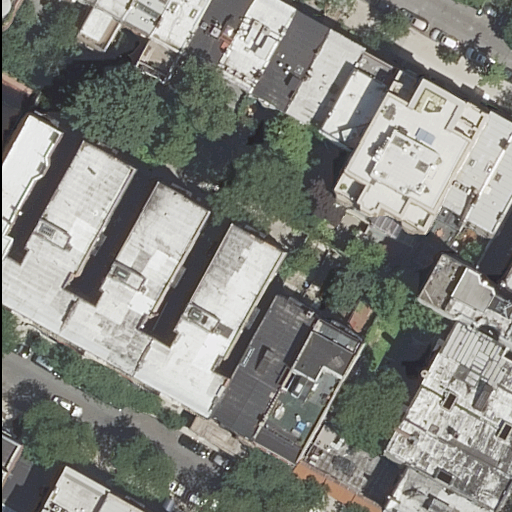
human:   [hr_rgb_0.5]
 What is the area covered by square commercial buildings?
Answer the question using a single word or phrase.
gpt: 0m2

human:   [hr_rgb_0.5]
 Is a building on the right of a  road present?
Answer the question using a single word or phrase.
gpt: yes

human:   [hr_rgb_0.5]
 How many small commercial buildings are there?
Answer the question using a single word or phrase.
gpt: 0

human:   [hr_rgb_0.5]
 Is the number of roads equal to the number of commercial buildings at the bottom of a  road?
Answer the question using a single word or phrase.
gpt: no

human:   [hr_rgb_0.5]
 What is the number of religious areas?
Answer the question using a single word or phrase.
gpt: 0

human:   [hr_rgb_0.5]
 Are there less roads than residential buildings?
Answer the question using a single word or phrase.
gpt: yes

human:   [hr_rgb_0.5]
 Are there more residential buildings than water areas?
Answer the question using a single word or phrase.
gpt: yes

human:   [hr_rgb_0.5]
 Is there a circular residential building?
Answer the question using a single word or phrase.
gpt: no

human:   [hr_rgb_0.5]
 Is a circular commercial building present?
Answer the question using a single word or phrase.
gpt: no

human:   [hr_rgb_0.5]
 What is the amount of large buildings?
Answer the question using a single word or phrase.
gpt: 2

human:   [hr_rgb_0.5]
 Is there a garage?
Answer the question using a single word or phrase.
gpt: no

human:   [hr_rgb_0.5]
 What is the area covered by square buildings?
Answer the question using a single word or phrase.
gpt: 0m2

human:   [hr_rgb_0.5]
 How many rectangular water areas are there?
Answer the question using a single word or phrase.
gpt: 0

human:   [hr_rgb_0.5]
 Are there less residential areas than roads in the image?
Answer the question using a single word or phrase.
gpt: yes

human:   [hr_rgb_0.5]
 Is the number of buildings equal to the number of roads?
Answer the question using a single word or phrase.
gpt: no

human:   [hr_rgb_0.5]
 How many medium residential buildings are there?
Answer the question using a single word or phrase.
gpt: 15

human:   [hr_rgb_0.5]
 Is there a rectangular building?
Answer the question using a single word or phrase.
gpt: yes

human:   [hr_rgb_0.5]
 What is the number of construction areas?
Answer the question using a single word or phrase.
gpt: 0

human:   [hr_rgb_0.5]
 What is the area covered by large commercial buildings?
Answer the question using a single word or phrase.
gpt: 0m2

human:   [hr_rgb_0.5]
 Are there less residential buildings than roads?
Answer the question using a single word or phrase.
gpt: no

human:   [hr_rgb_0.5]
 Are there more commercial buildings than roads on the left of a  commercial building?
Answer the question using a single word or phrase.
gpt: no

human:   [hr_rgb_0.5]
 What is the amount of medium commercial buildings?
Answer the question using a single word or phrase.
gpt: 0

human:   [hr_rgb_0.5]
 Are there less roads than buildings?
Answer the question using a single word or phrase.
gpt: yes

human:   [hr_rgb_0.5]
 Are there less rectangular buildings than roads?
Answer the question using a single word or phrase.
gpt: no

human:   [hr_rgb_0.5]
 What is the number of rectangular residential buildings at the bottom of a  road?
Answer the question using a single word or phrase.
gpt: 12

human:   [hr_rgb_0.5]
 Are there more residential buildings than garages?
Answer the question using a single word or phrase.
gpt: yes

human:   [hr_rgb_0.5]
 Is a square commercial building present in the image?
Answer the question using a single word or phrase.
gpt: no

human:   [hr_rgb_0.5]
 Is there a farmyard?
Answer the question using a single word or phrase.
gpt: no

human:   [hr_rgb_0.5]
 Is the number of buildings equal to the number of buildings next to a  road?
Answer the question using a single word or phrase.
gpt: yes

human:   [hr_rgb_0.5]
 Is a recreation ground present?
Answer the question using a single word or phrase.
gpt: no

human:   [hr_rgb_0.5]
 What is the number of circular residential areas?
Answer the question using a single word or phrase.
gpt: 0

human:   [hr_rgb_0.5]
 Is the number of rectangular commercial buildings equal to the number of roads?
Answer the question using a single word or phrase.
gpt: no

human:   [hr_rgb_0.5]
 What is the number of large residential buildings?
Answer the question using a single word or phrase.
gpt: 2

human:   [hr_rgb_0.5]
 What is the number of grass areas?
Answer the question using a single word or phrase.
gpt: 0

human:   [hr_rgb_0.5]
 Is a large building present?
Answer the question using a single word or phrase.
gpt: yes

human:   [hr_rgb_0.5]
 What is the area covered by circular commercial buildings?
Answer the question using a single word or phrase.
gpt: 0m2